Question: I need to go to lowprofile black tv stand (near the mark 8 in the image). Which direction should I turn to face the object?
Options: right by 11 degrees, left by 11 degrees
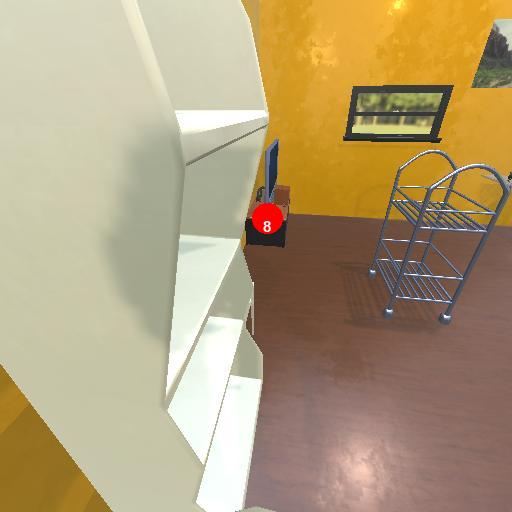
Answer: right by 11 degrees